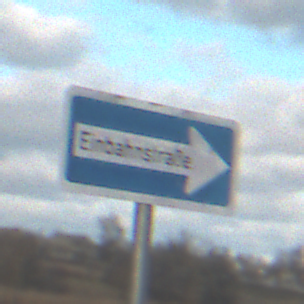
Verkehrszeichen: EinbahnstrasseRechtsweisend
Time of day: SunriseSunset
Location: Outdoor (RoadRail)
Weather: PartlyCloudy
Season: NotSpecified
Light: Natural